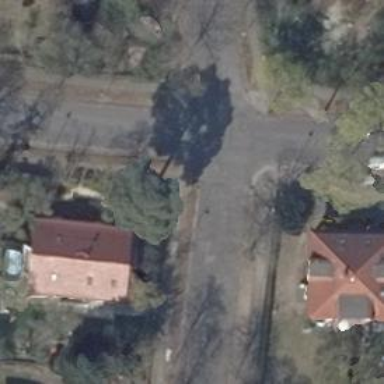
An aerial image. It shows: Residential road with asphalt surface. Both sides have sidewalks.